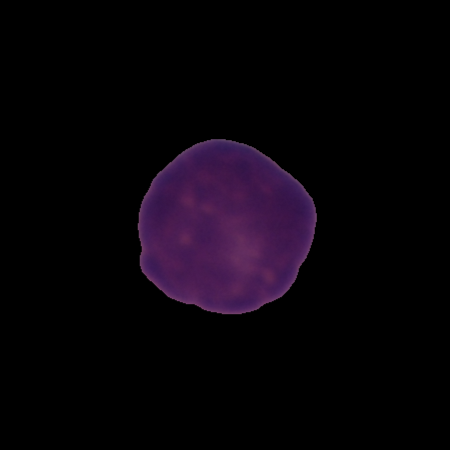
Label: healthy